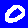
Digit: 0